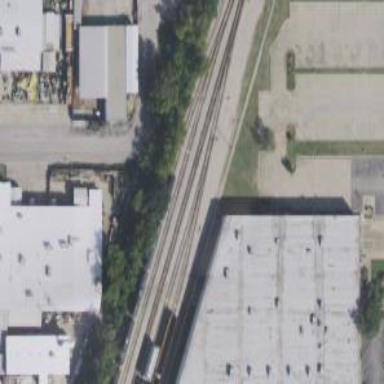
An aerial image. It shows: Railway yard.